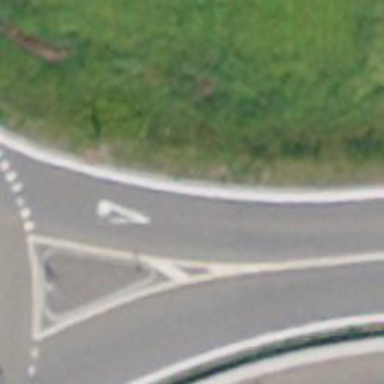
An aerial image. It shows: Primary road with asphalt surface.